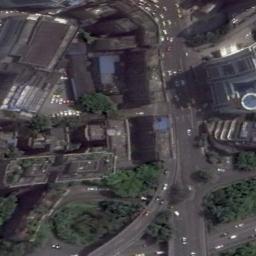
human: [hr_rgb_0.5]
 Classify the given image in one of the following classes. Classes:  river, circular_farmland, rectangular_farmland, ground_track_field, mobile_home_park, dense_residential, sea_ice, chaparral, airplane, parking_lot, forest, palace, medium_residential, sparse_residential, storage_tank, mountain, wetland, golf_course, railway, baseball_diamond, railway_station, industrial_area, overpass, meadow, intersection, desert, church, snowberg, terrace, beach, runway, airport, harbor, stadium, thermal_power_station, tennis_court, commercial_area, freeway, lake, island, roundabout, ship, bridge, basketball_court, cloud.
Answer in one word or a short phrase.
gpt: commercial_area